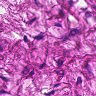
Metastatic tissue present: no